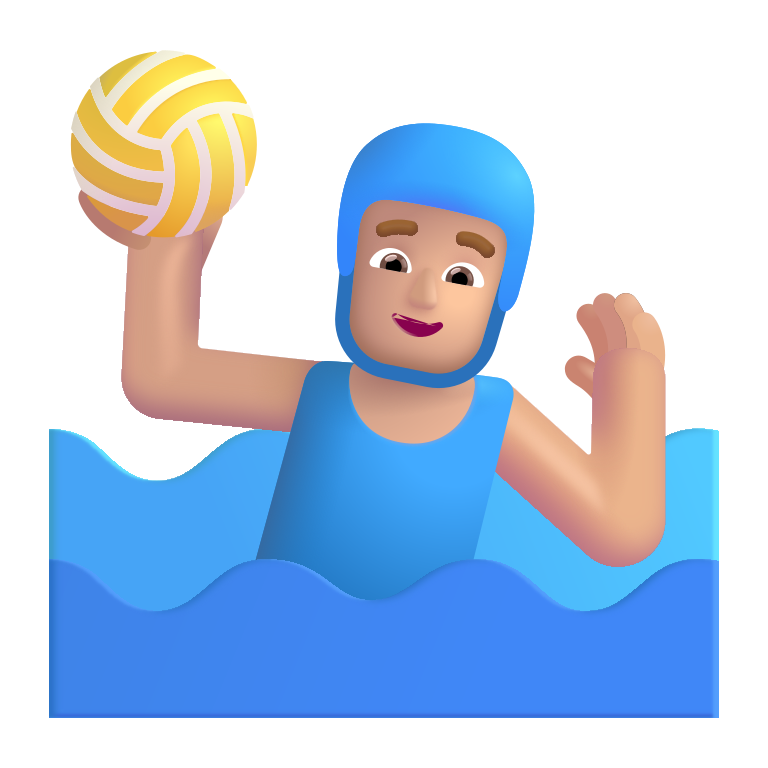
man playing water polo color  light